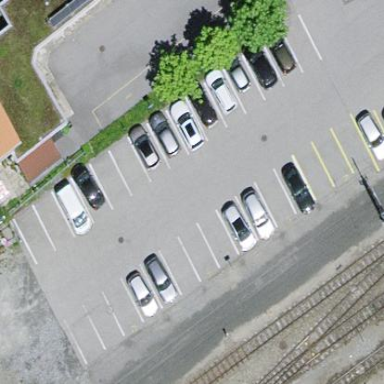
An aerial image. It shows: Parking area with asphalt surface designed for park and ride use.